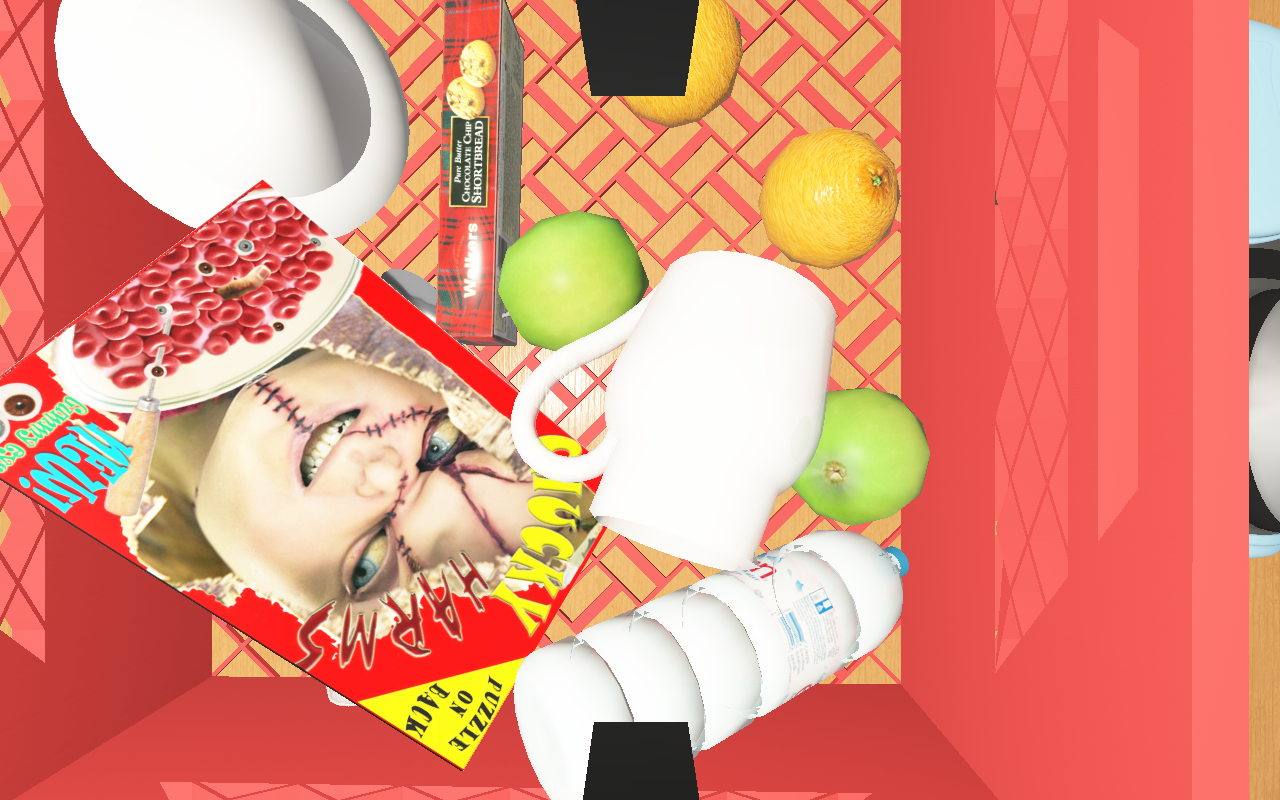
Objects in the scene:
water bottle
apple
apple
orange
orange
spoon
plate
glass
wineglass
honey jar
jam jar